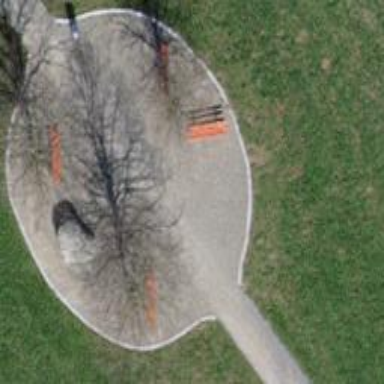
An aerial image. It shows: Red bench.